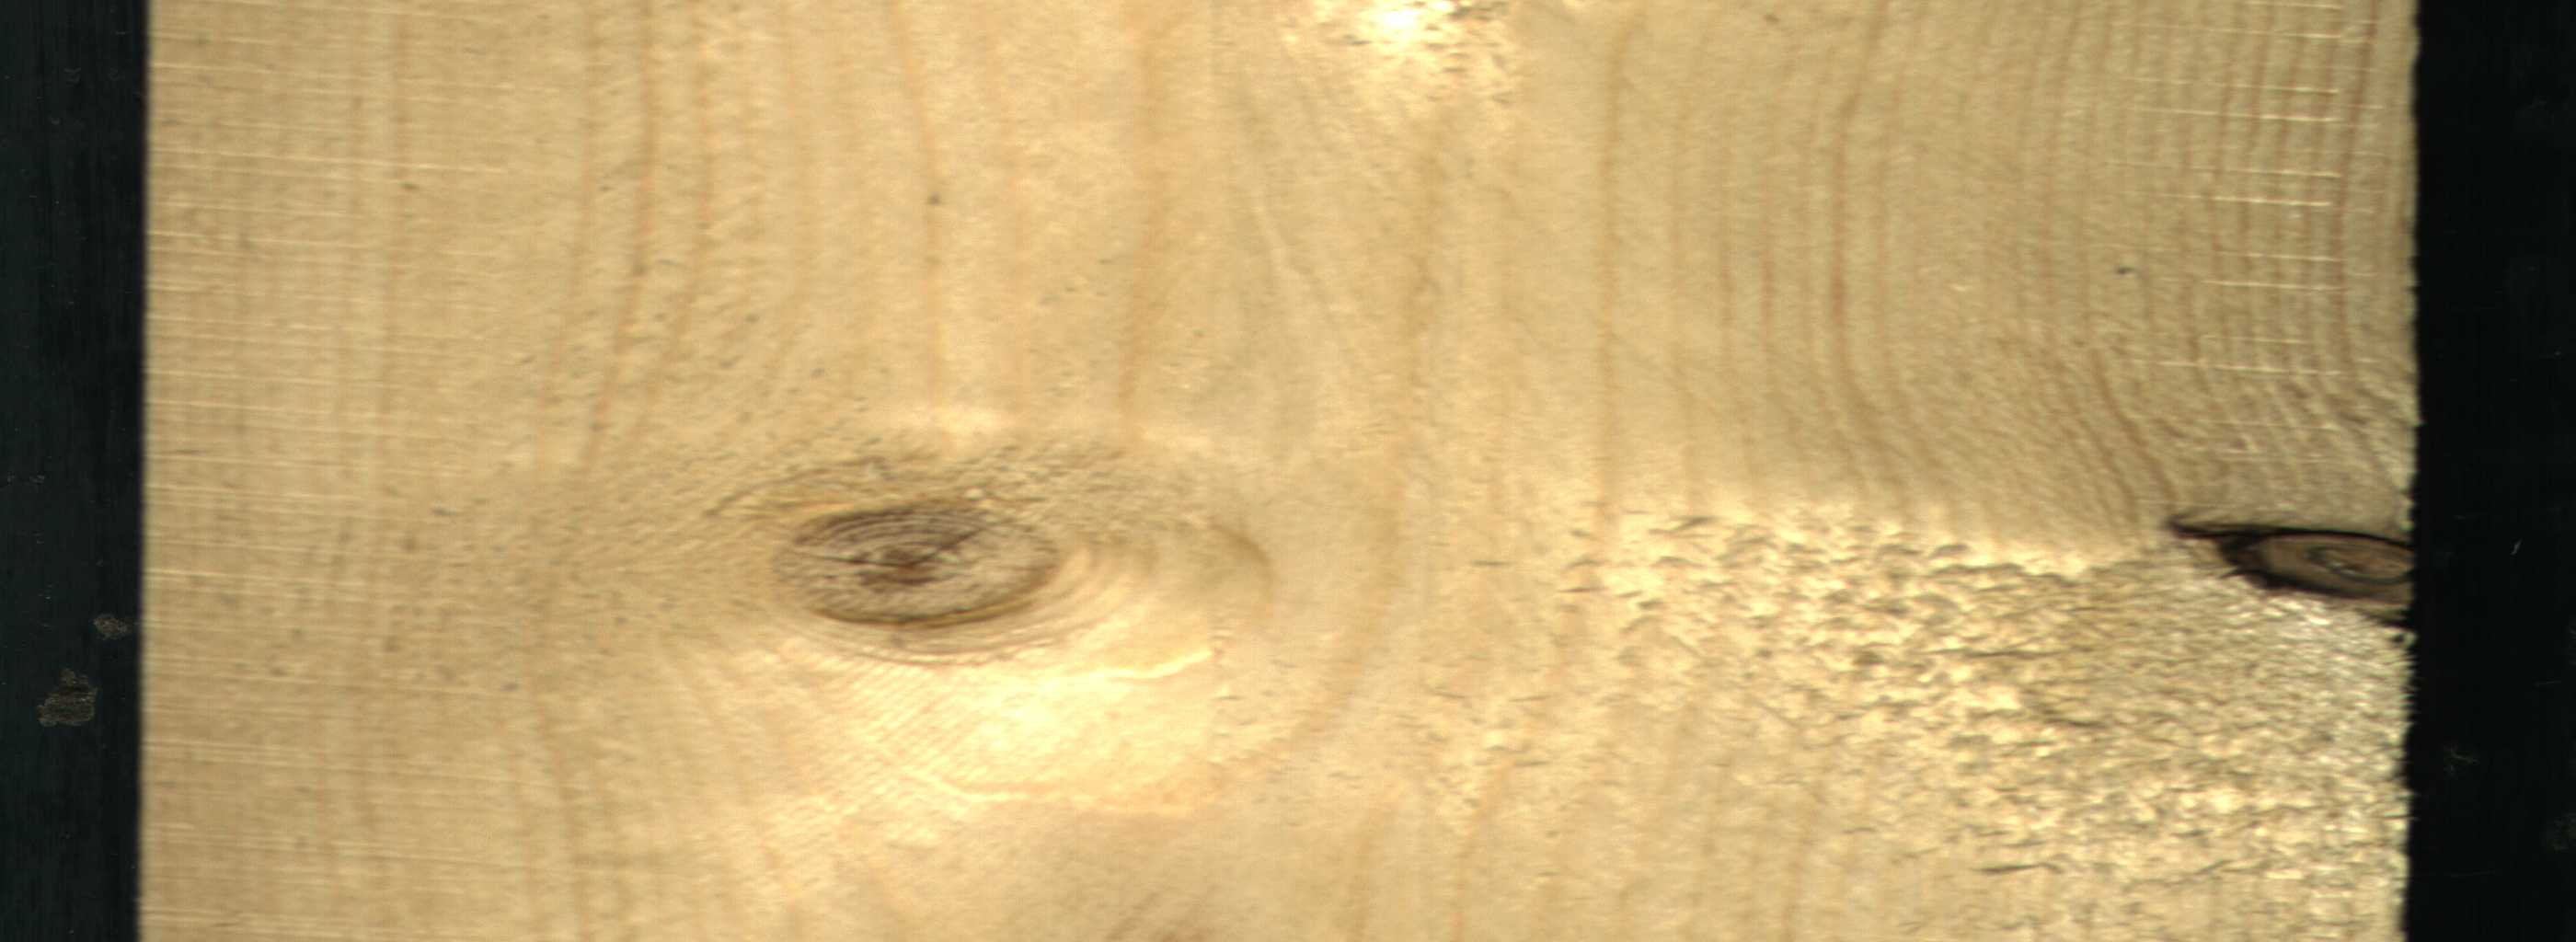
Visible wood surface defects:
Dead_Knot
Live_Knot